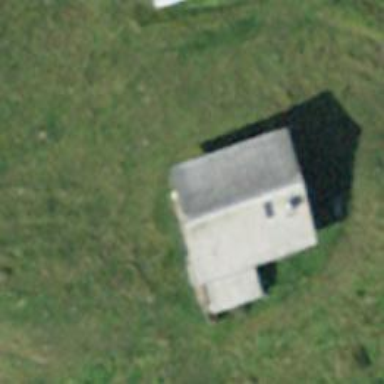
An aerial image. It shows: Cabin.